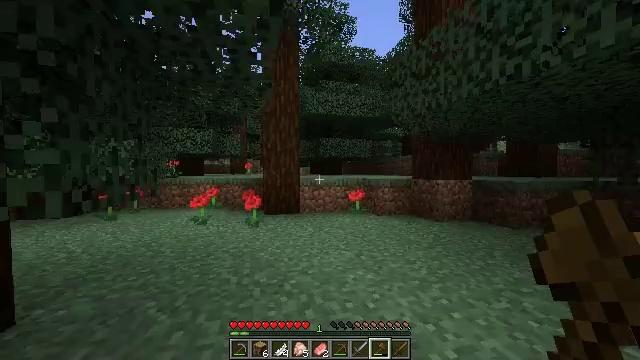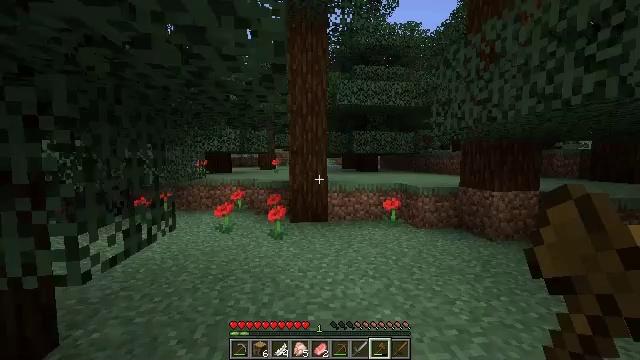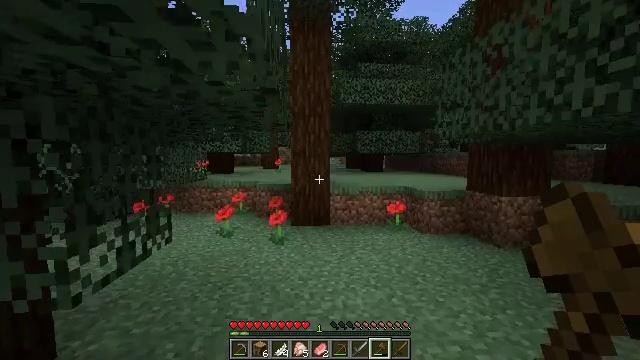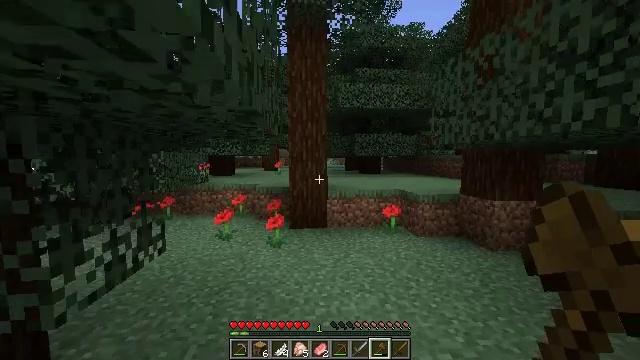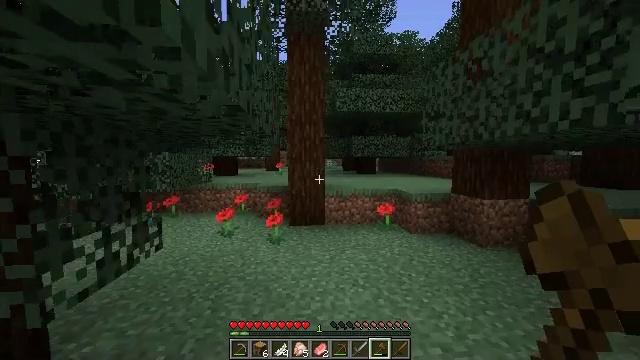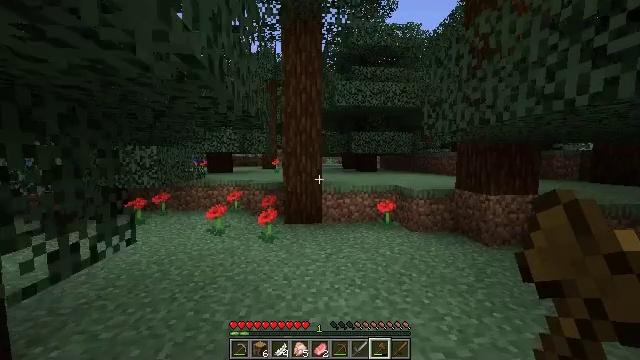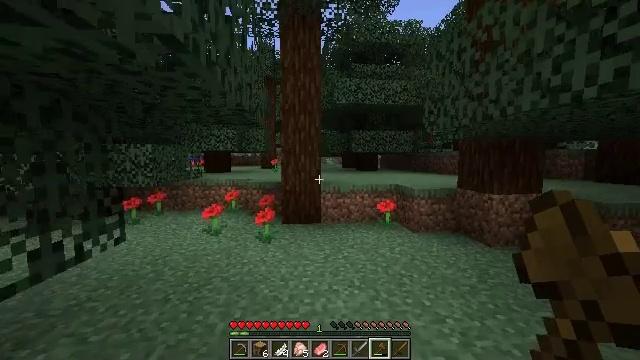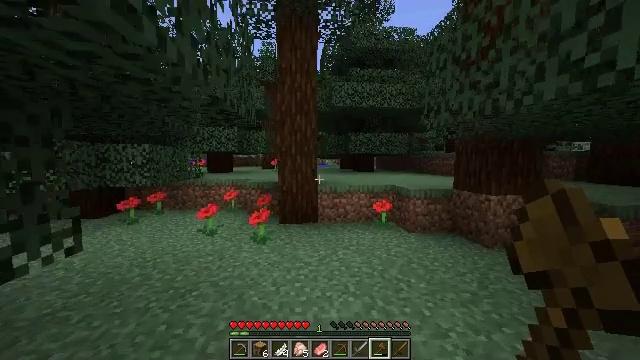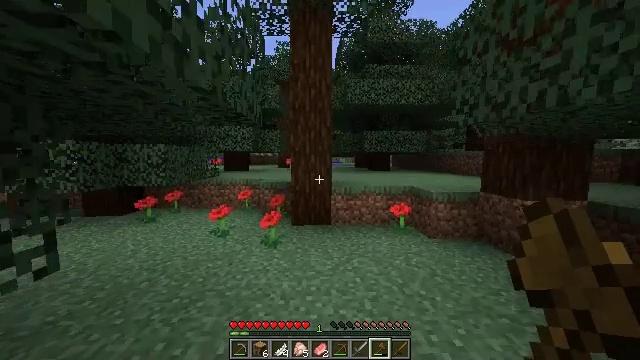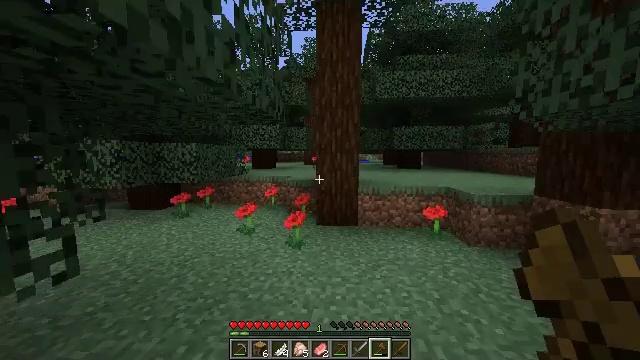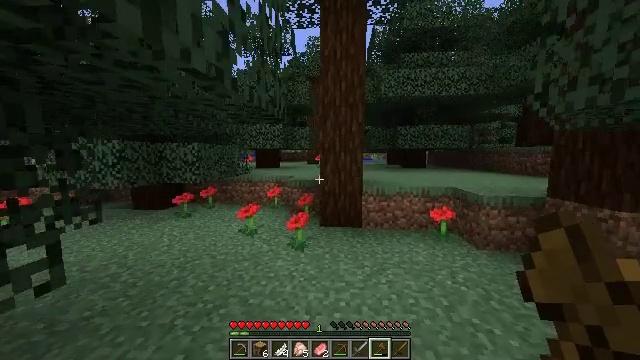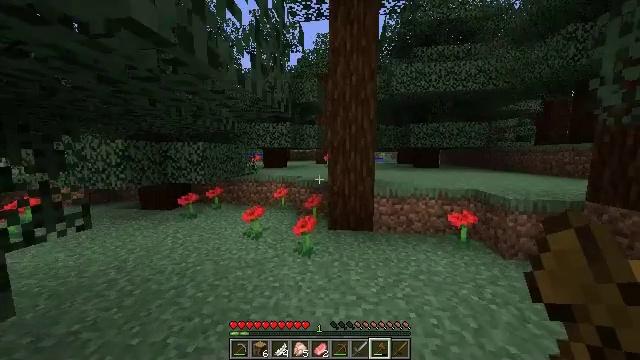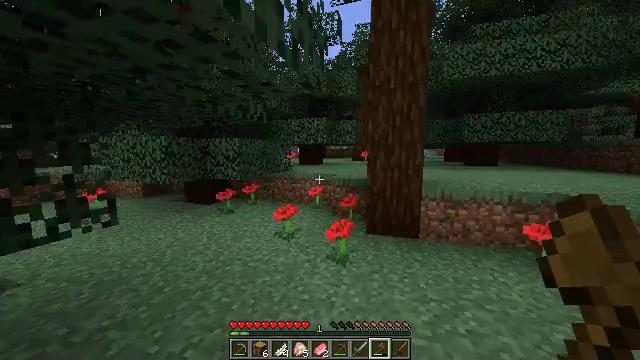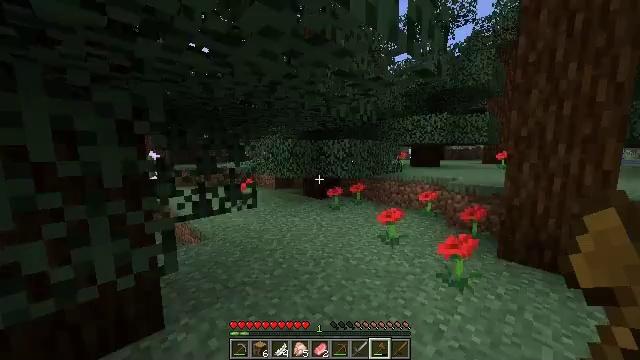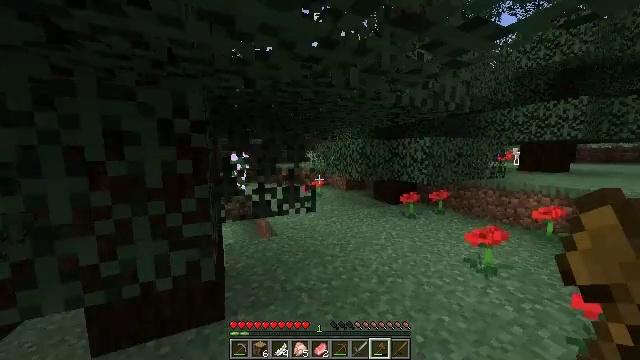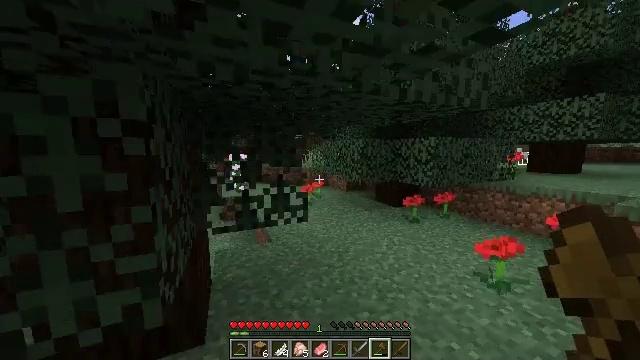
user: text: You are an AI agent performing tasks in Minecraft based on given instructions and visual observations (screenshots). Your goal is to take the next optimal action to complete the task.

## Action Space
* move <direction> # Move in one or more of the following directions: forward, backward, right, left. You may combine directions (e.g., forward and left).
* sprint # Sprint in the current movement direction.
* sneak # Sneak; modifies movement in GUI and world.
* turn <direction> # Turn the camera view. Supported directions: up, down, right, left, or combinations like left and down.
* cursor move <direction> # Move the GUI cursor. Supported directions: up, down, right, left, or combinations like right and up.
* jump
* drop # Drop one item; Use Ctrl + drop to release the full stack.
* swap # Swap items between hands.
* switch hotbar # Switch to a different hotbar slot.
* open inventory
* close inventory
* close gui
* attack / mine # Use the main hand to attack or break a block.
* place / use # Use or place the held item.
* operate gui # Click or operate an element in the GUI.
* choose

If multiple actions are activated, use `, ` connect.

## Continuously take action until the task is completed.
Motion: motion action
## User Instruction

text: Collect peony flowers for dye.
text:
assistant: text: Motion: move forward, sprint, turn left and down, jump
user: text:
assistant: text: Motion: move forward, sprint, turn left, jump
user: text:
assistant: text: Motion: move forward, sprint, jump
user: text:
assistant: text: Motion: move forward, sprint
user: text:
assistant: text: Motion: move forward, sprint
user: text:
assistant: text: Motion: move forward, sprint
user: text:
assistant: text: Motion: move forward, sprint
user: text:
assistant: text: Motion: move forward, sprint, turn left
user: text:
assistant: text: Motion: move forward, sprint, turn left
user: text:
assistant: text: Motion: move forward, sprint
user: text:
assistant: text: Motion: move forward, sprint, turn left
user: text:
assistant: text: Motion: move forward, sprint, turn left
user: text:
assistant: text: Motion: move forward, sprint, turn left
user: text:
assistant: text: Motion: move forward, sprint, turn left
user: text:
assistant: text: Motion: move forward, sprint
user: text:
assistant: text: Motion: move forward, sprint
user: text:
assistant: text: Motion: move forward, sprint
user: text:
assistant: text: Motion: move forward, sprint, turn right
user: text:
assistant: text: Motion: move forward, sprint, turn right and down
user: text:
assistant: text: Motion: move forward, sprint, turn right
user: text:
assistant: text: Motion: move forward, sprint
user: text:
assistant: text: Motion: move forward, sprint
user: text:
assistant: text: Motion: move forward, sprint, turn left
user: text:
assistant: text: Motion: move forward, sprint, turn left
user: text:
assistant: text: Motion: move forward, sprint, turn left
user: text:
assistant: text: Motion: move forward, sprint, turn left
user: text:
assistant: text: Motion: move forward, sprint
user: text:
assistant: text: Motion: move forward, sprint
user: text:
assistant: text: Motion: move forward, sprint
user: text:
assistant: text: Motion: move forward, sprint